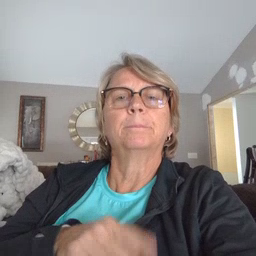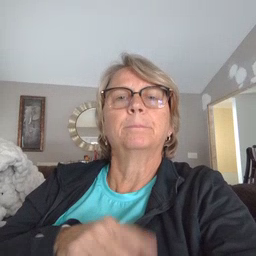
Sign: nap